Can you highlight the differences in these two pictures?
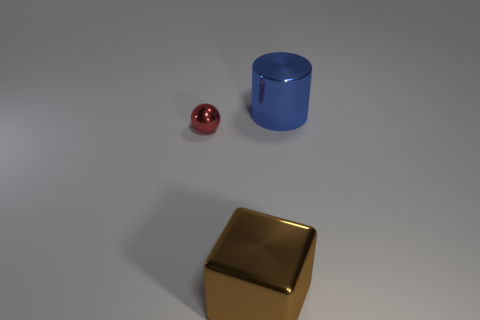
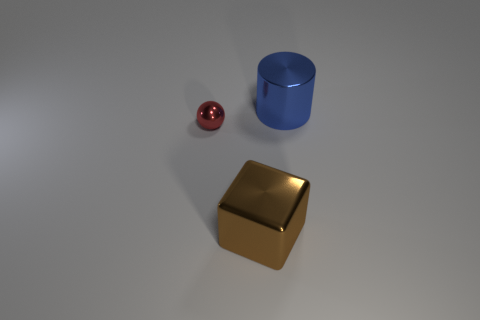
the brown block moved
the big brown metal cube is in a different location
the brown thing moved
the large brown metallic cube in front of the metallic cylinder is in a different location
the cube changed its location
the big brown metallic cube that is on the left side of the large blue shiny object moved
the big brown shiny cube to the left of the shiny cylinder changed its location